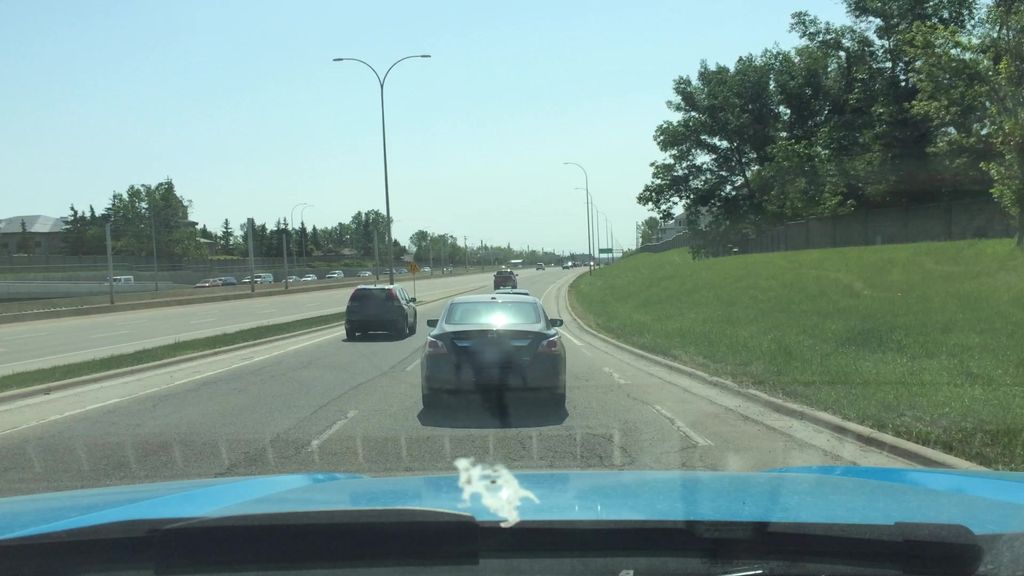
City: calgary